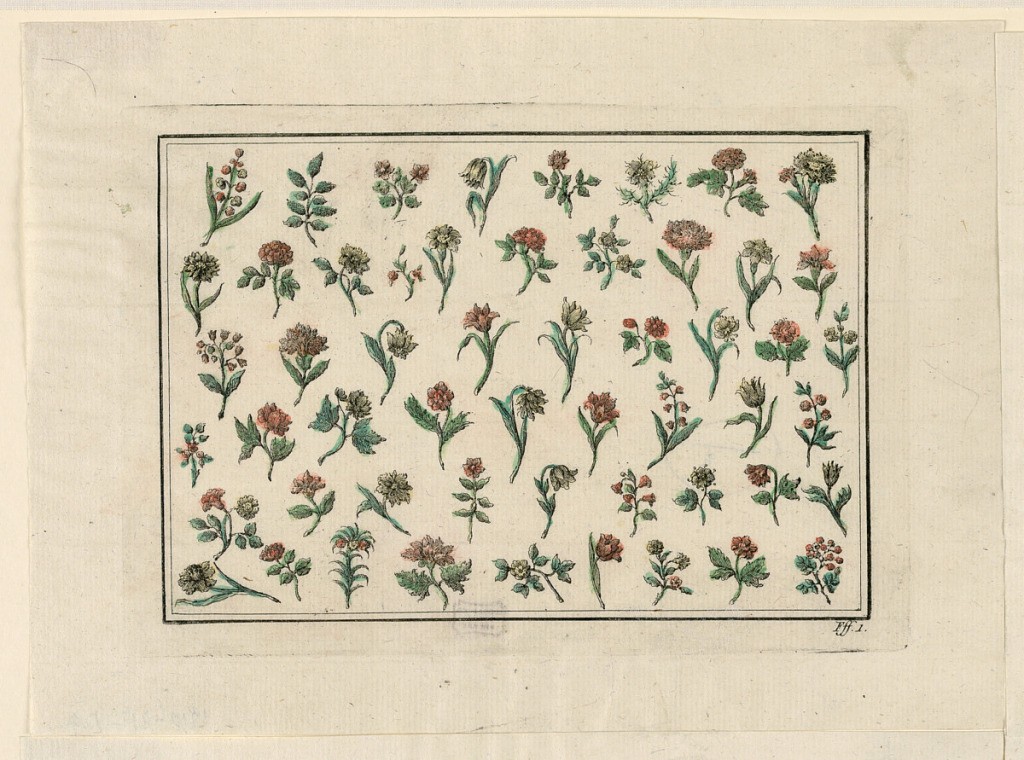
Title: Flowers
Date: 1775-1800
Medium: Hand colored engraving, brush and red, green, and yellow watercolor on paper
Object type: Print
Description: Fifty four boughs with flowers, disposed in six lines. Two bordering lines, engraved.